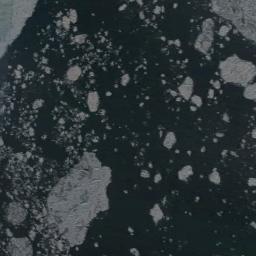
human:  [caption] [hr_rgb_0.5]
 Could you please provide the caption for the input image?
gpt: There are many ice on the deep green sea .

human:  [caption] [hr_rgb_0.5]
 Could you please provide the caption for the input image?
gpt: A large piece of sea ice and a lot of small pieces of sea ice float in the deep blue sea .

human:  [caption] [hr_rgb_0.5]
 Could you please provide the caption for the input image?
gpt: A large piece of ice and many small pieces of ice floating around it float on the deep blue sea .

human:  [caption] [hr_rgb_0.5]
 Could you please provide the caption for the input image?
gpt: Sea ice is surrounded by water .

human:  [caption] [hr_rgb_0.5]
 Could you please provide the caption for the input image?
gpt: There are many pieces of sea ice .